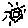
Label: sun